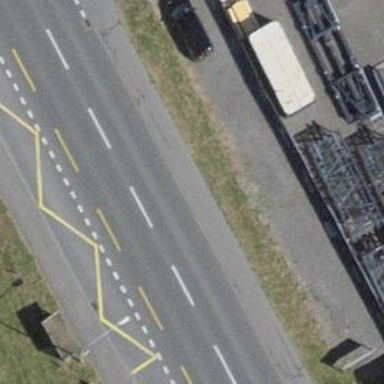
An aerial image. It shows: Public transport stop position.